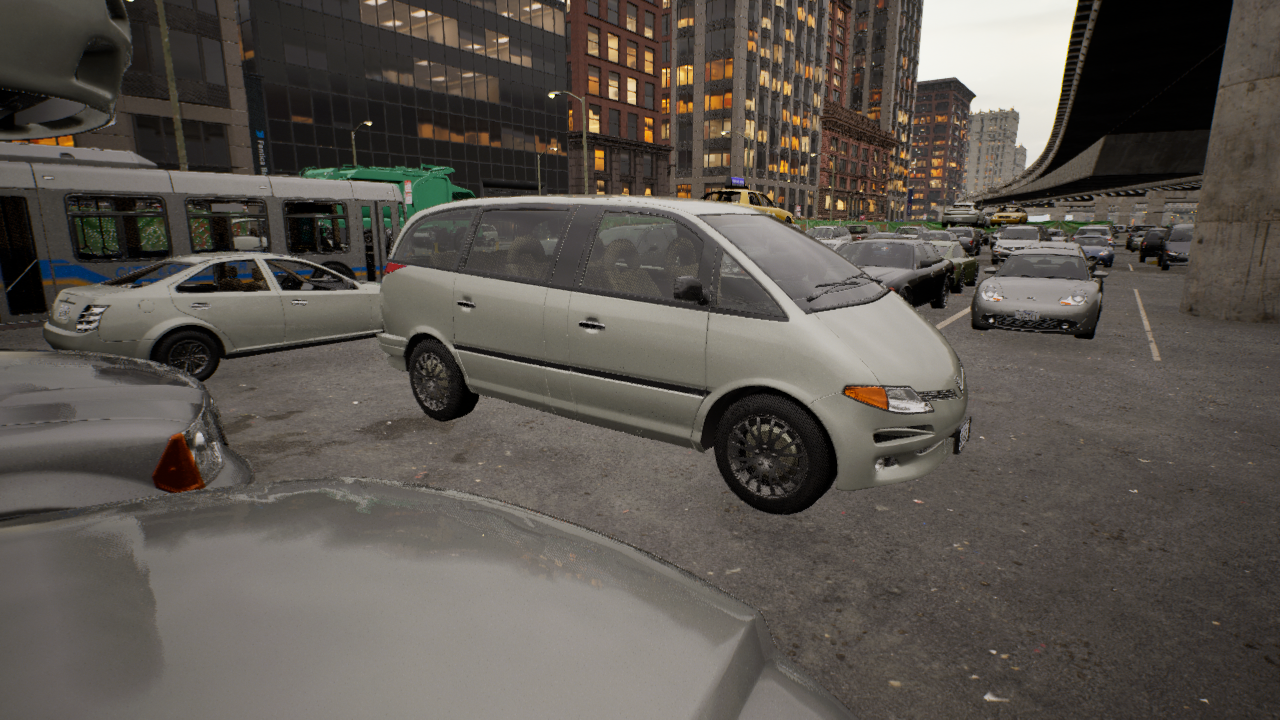
Venue: arterial
Lighting: golden hour
Vehicle rig: minivan